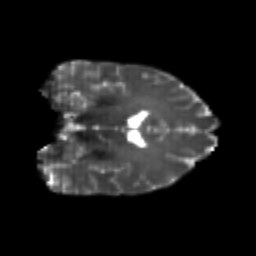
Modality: T2w
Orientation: coronal
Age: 25
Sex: female
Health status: healthy
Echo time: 0.074 s